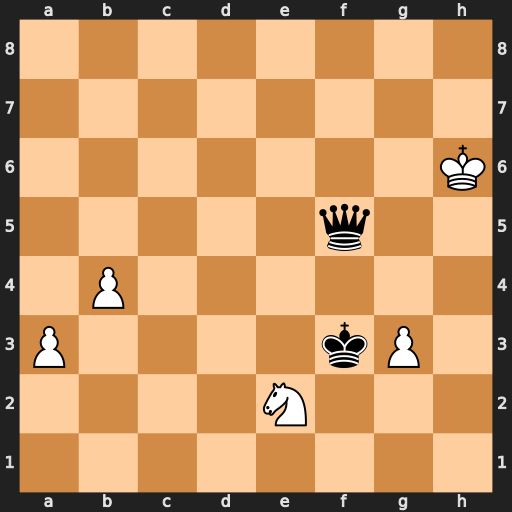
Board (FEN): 8/8/7K/5q2/1P6/P4kP1/4N3/8
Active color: w
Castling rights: -
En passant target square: -
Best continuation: Nd4+ Kg4 Nxf5